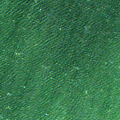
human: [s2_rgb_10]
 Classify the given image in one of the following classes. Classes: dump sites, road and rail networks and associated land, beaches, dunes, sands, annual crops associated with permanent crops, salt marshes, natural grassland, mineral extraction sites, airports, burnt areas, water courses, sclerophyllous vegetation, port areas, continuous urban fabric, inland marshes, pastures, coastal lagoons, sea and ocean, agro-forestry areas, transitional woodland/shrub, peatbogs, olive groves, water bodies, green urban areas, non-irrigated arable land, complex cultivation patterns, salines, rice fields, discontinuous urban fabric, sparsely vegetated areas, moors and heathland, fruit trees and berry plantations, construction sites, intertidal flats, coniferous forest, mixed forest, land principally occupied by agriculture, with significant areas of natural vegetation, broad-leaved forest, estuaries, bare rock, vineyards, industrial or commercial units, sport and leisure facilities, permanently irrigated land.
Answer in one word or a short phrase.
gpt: sea and ocean